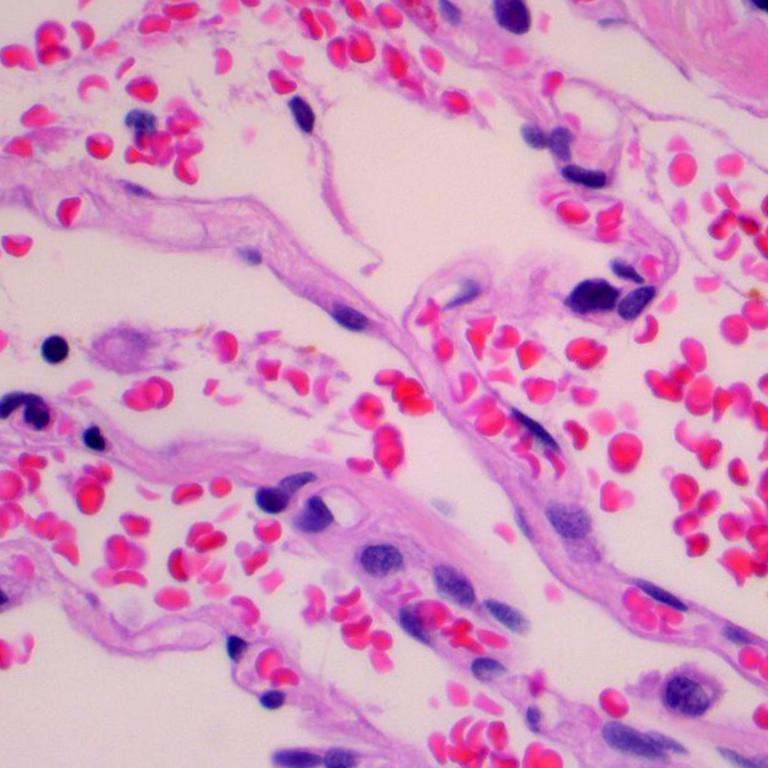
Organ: lung
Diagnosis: benign